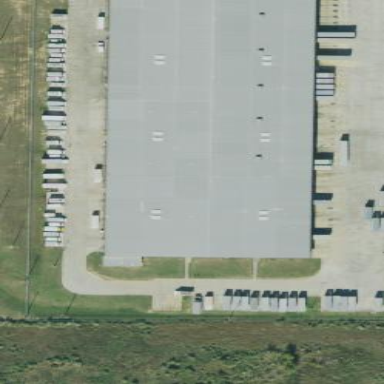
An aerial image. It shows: Industrial building that serves as post depot.